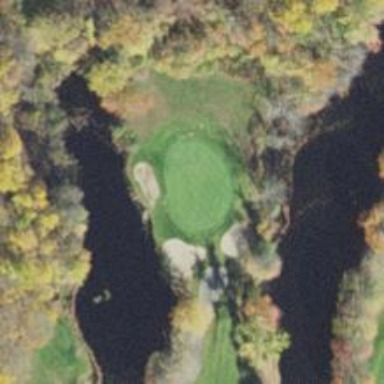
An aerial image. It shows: View of golf hole.